Question: Adding type date to input fields now produces a browser based date picker. (Where supported).
'''
<input type="date"></input>
'''

This is fantasic for touch devies however...
When browsing with the meat of the market: firefox and internet explorer, type date is not supported.
---
# QUESTION
How to use input 'type="date"' and fallback to a javascript date picker when support is not available?
Currently I cant seem to get the best of both worlds without producing both date pickers simultaneously.
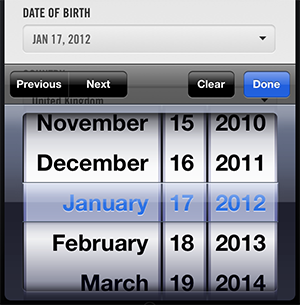
Answer: Have a look at this polyfill :
<URL>